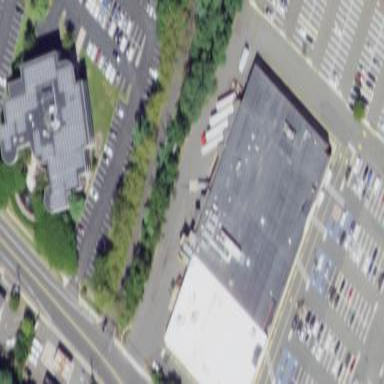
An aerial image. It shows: Supermarket building.